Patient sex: M
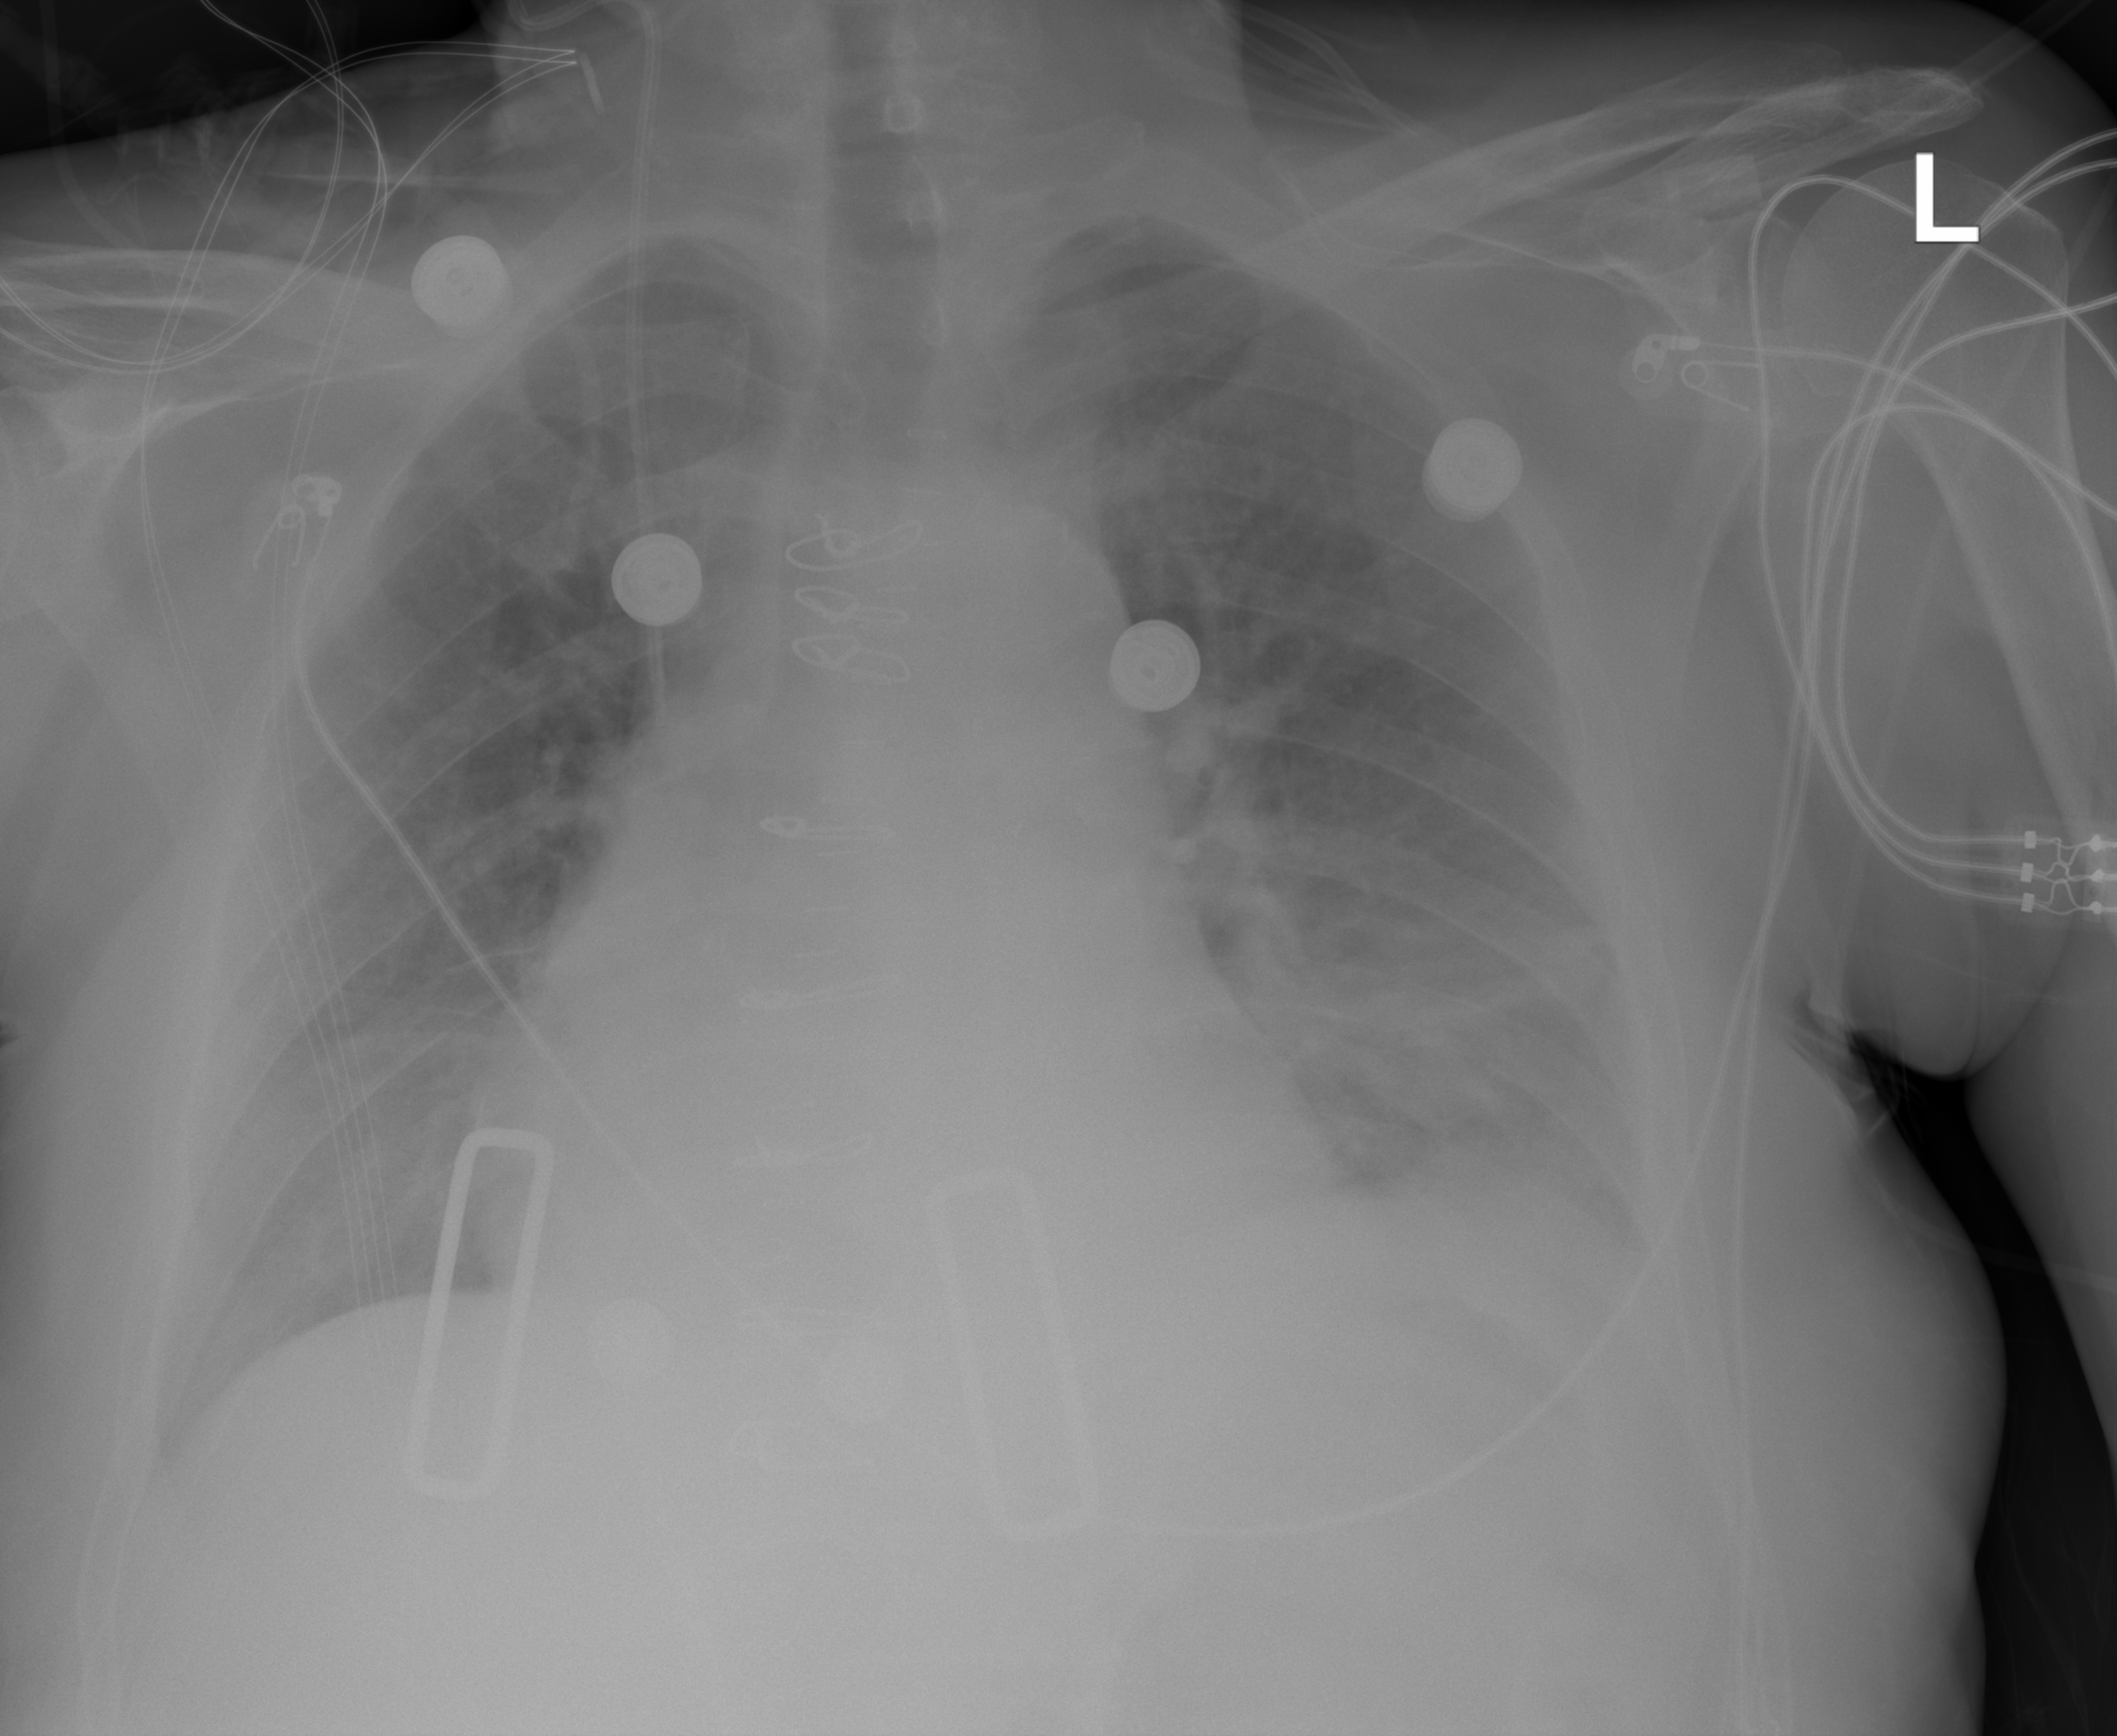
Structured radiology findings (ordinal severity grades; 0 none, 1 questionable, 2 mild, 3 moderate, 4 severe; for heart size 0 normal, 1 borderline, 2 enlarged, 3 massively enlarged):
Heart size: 2
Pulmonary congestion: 0
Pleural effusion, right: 0
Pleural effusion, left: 2
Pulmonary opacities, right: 0
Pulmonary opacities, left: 0
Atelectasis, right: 0
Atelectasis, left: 2